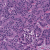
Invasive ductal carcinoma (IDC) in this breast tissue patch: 1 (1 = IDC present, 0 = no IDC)